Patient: sex F, age 40
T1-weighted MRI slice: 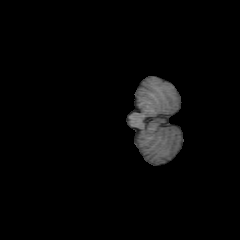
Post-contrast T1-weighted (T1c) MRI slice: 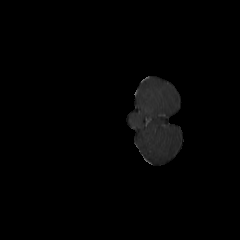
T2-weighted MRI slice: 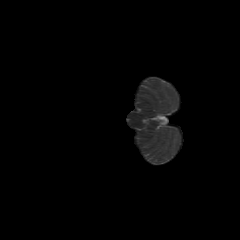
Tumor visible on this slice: no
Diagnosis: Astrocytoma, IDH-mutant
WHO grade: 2